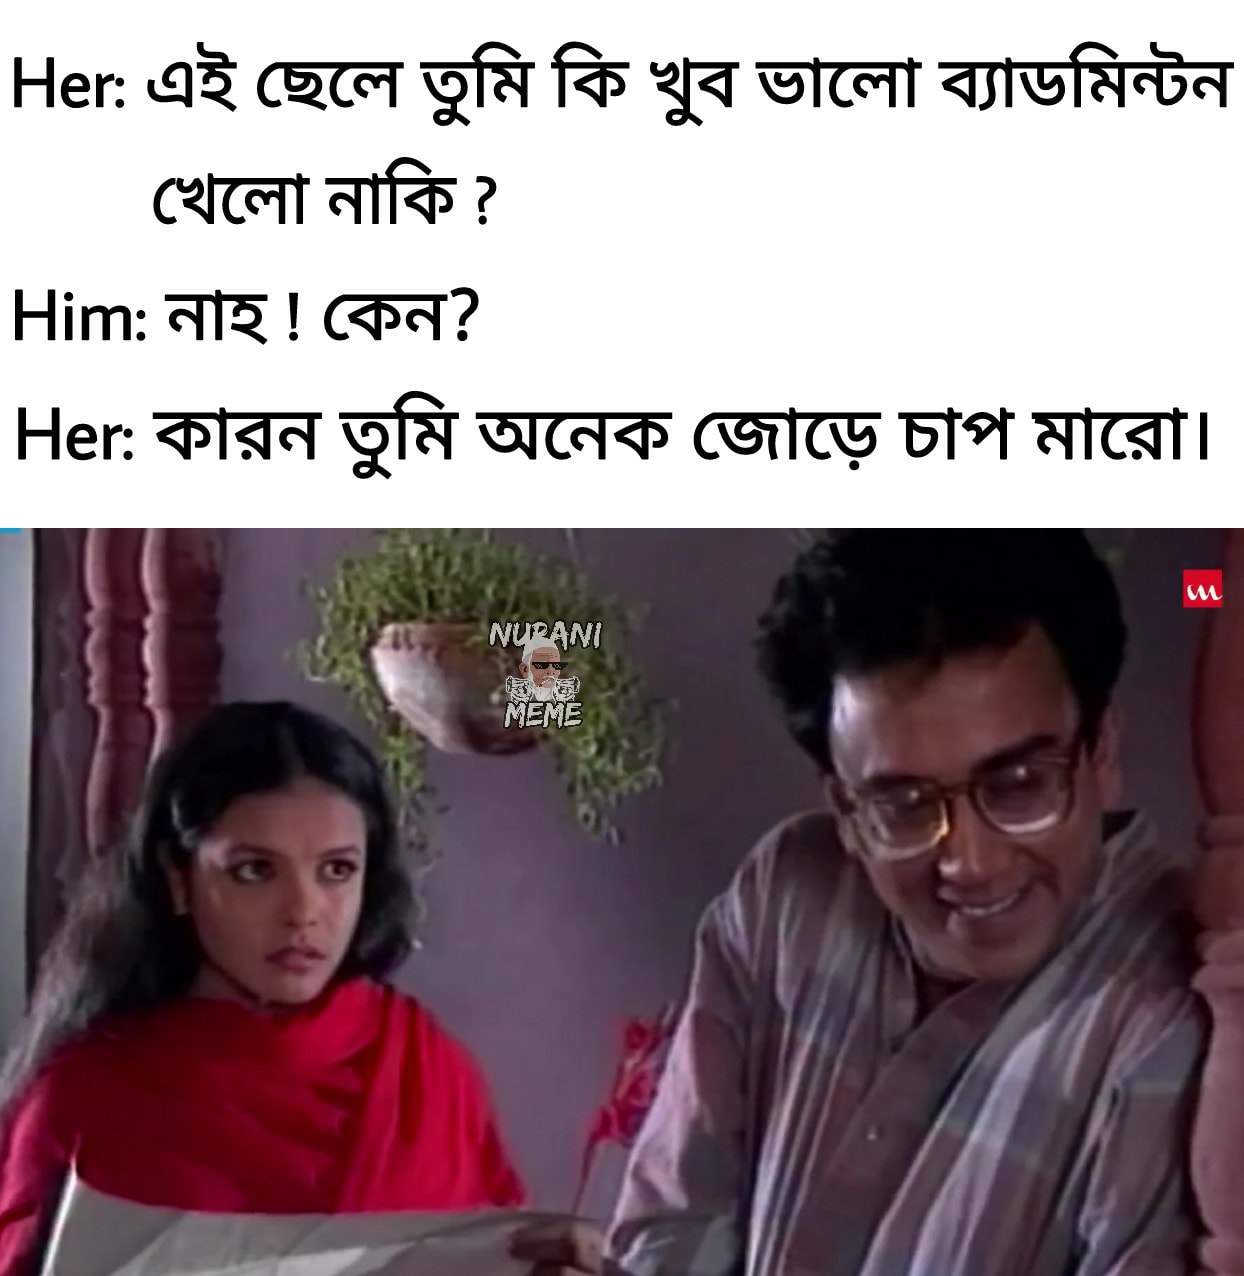
Caption: Her: এই ছেলে তুমি কি খুব ভালো ব্যডমিন্টন খেলো নাকি ?  Him: নাহ ! কেন ? Her:  কারন তুমি অনেক জোড়ে চাপ মারো ।
Label: hate